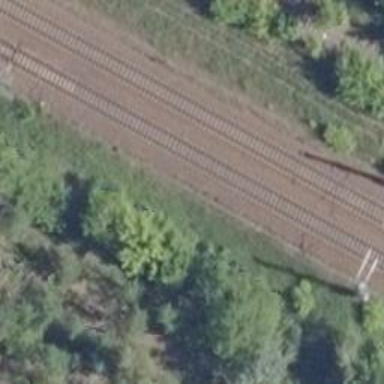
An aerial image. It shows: Railway signal.